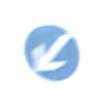
Verkehrszeichen: VorgeschriebeneVorbeifahrtLinks
Umgebung: Outdoor, Nature
Tageszeit: MorningAfternoon
Wetter: Overcast
Licht: Natural
Jahreszeit: NotSpecified
Kontrast: LowContrast